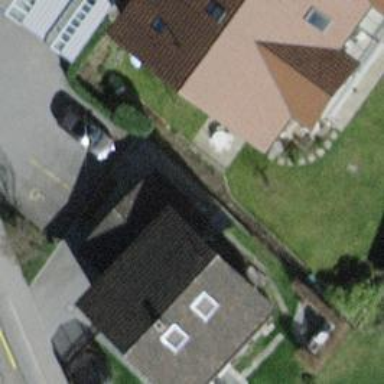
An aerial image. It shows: Simple and straightforward house.